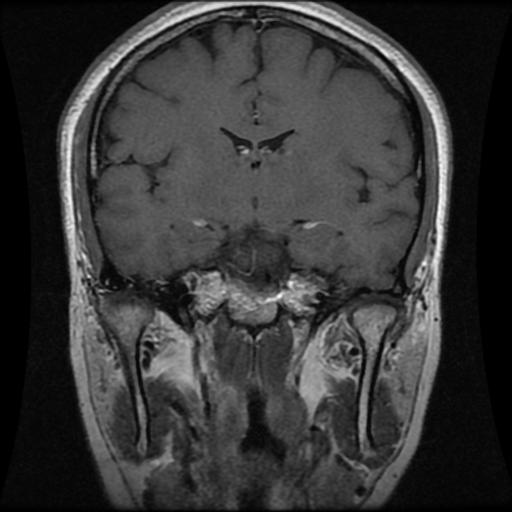
Label: pituitary